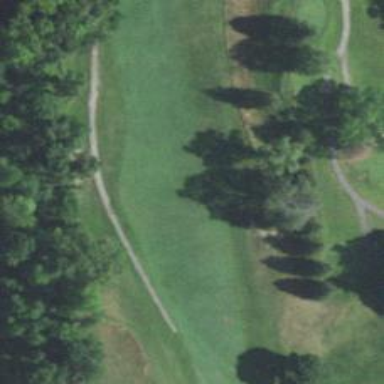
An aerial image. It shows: View of golf hole.